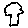
Label: tree